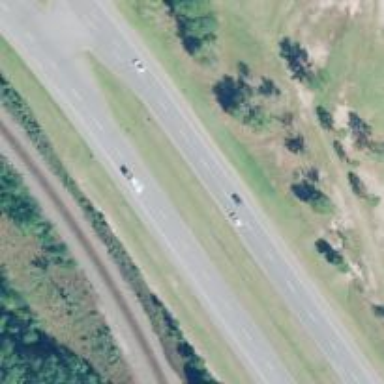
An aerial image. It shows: This image shows trunk highway that functions as expressway.